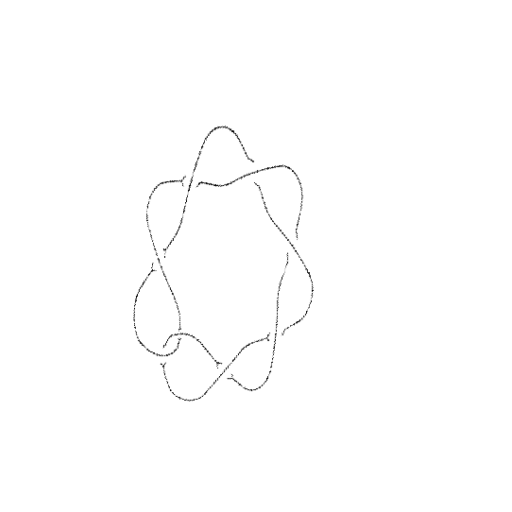
Crossing number: 8